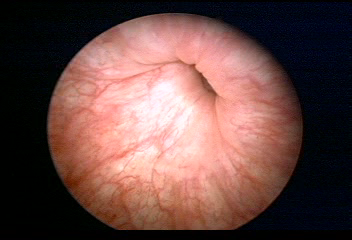
Modality: WLC
Class: Normal mucosa
Bladder cancer association: No